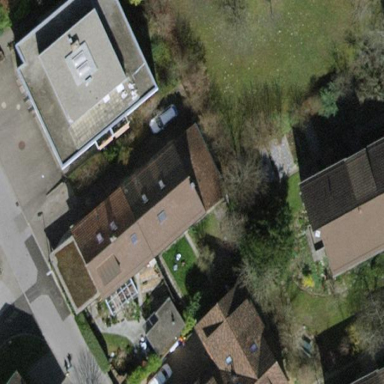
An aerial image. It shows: Building with tiled roof.